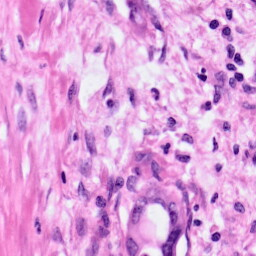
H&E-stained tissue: Pancreatic